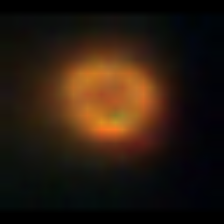
Taxon: NanoPlankton
Group: Other